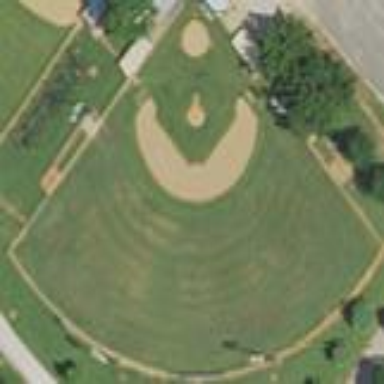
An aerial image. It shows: Baseball/softball pitch for leisure and sports activities.